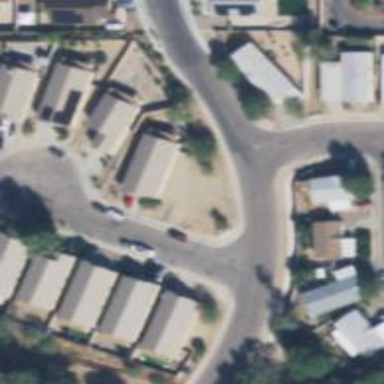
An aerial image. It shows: Residential road.